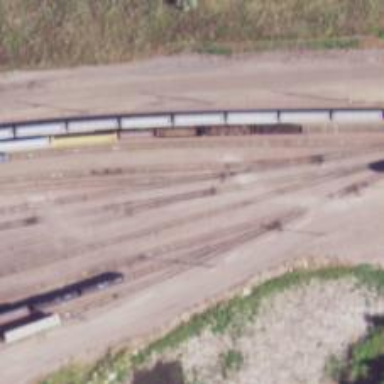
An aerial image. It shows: Railway yard.